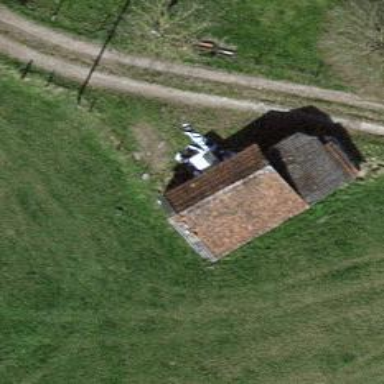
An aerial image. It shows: Shed building.